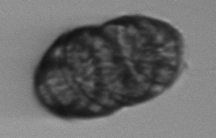
Label: Margalefidinium